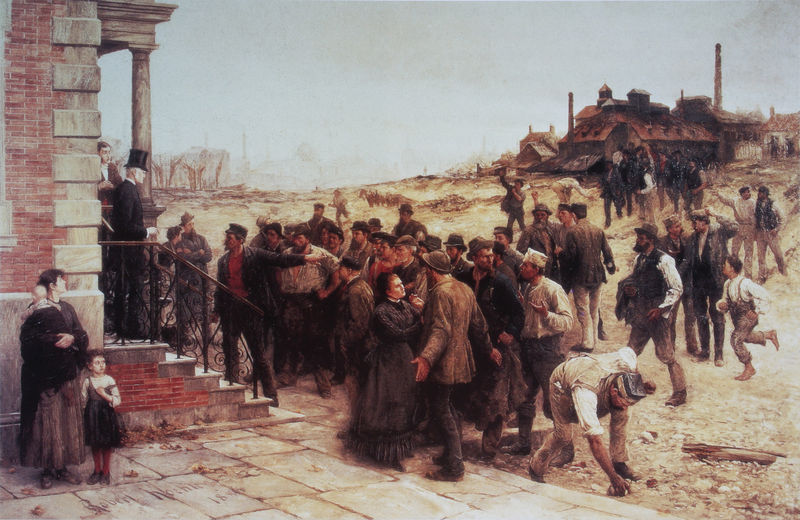
Titel: The Strike
Künstler: Robert Koehler
Standort: Berlin
Institution: Deutsches Historisches Museum
Schlagwörter: dunkel, gemälde, himmel, mann, bäume, frauen, landschaft, menschen, mädchen, stadt, braun, frau, geste, grau, hut, hüte, kleid, kleider, männer, schwarz, straße, szene, säule, säulen, dach, gebäude, haus, rot, tier, tiere, ansammlung, leute, menge, versammlung, zylinder, anzug, gericht, mütze, mützen, arm, arme, historie, stein, steine, herr, öl, erde, häuser, rauch, kind, mutter, personen, zilinder, arbeit, genre, kamin, kinder, pferd, pferde, schornstein, turm, landschft, ecke, jungen, laufen, wüste, dorf, dächer, mauer, schornsteine, ziegel, gelände, backstein, baby, fabrik, schlot, arbeiter, industrie, treppe, frack, geländer, stufen, junge, zeigen, schlote, courbet, bücken, knabe, besitzer, bub, revolution, streit, aufstand, demonstration, rennen, streik, menschenmenge, rathaus, politiker, portal, rustika, villa, ziegelsteine, diskussion, männder, edelmann, aufregung, armut, firma, bitten, erwachsene, zeigel, schonstein, verhandeln, stiege, bürgermeister, ansturm, protest, fabrikbesitzer, arbeitsniederlegung, fabrikarbeiter, reich arm, schlou, abseits, stufen geländer